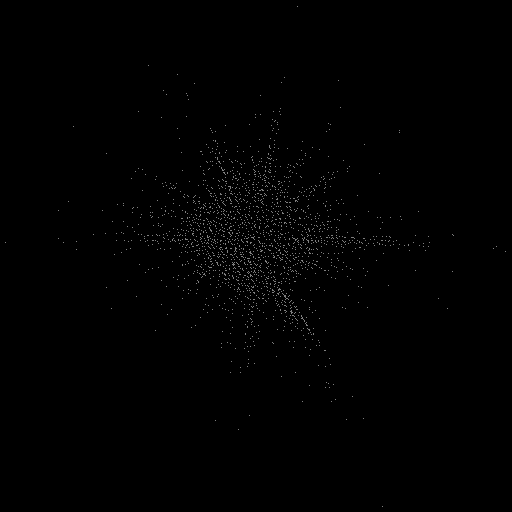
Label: star